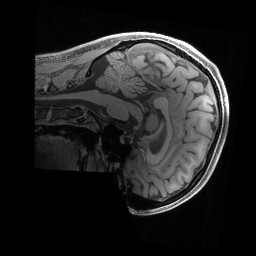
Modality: T1w
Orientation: sagittal
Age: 22
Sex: female
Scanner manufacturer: siemens
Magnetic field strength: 3 T
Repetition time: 2.4 s
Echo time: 0.00241 s